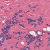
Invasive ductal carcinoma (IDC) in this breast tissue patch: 0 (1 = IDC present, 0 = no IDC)